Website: home-depot
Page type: customer-info-address
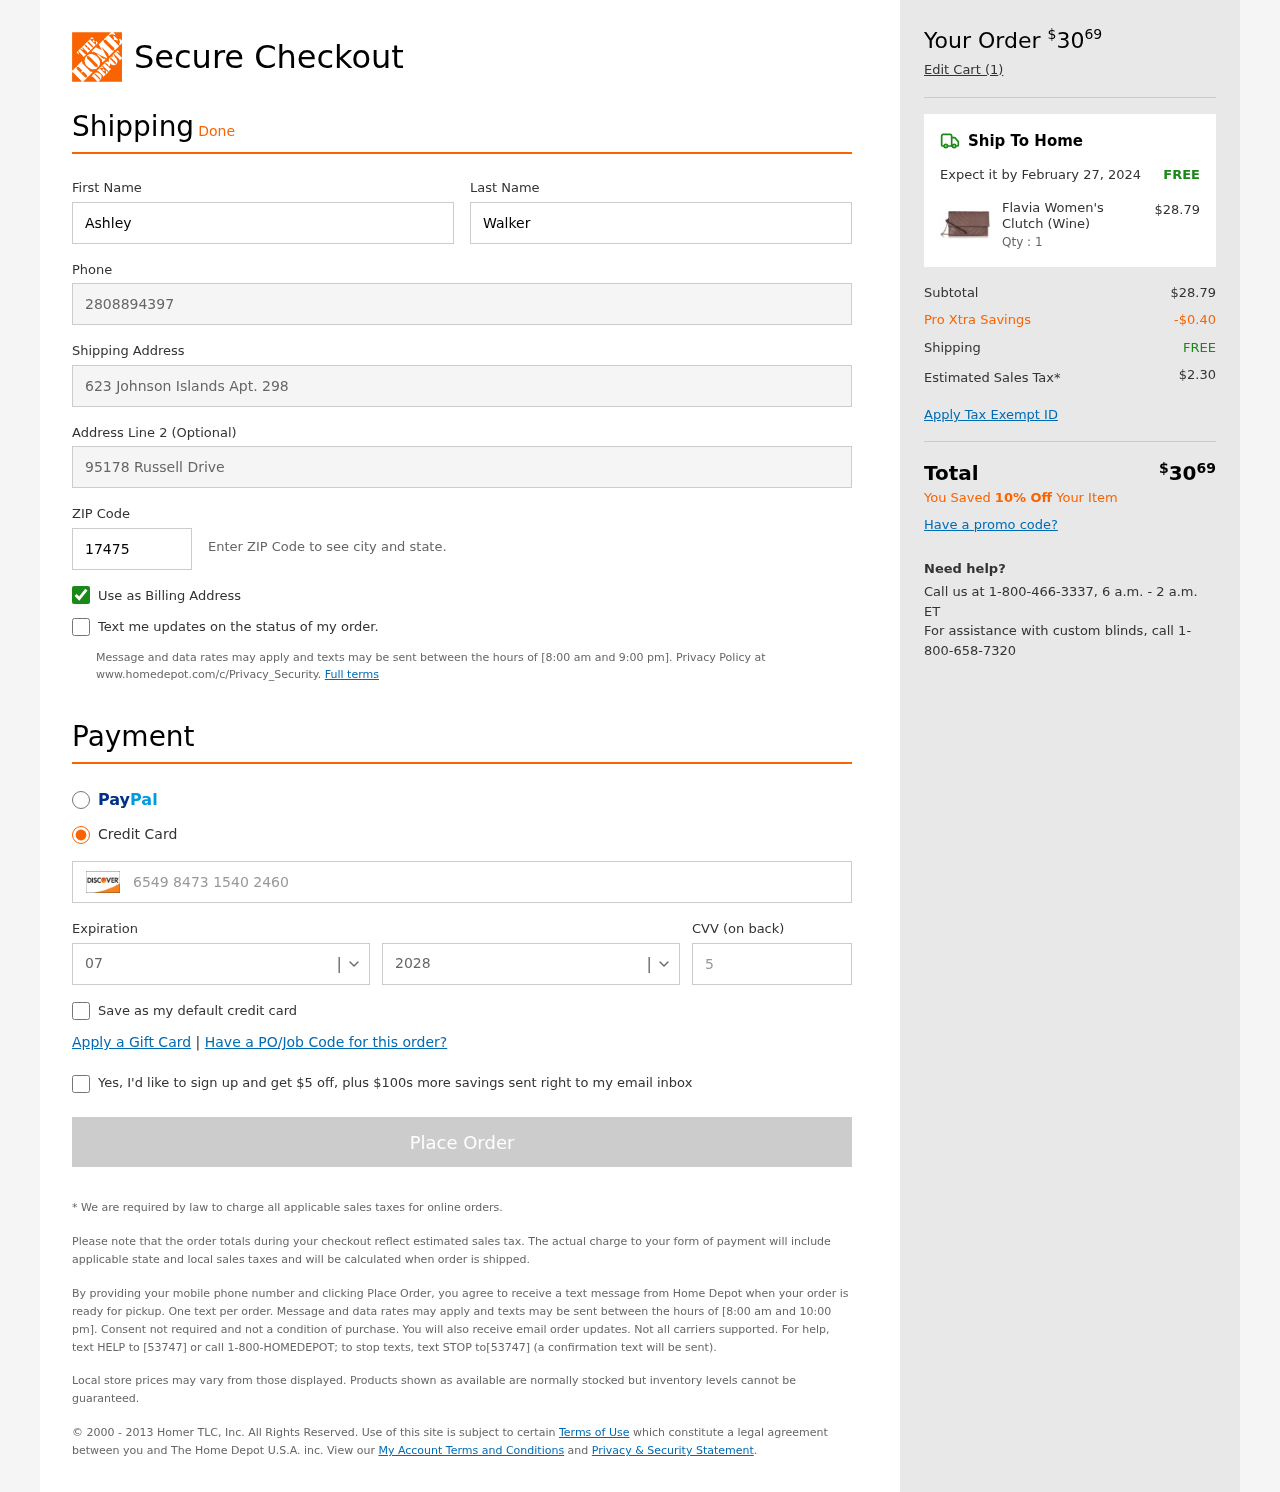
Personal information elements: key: PII_CARD_CVV
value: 599
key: PII_CARD_EXPIRY_MONTH
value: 07
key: PII_CARD_EXPIRY_YEAR
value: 28
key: PII_CARD_NUMBER
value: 6549 8473 1540 2460
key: PII_FIRSTNAME
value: Ashley
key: PII_LASTNAME
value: Walker
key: PII_PHONE
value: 2808894397
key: PII_POSTCODE
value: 17475
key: PII_STREET
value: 623 Johnson Islands Apt. 298
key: PII_STREET2
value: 95178 Russell Drive
Product elements: key: PRODUCT1_NAME
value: Flavia Women's Clutch (Wine)
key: PRODUCT1_PRICE
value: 28.79
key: PRODUCT1_QUANTITY
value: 1
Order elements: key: ORDER_TOTAL
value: $3069
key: ORDER_NUM_ITEMS
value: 1
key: ORDER_DELIVERY_DATE
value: February 27, 2024
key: ORDER_SHIPPING_COST
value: FREE
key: ORDER_SUBTOTAL
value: $28.79
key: ORDER_DISCOUNT
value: -$0.40
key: ORDER_SHIPPING_COST2
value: FREE
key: ORDER_TAX
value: $2.30
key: ORDER_TOTAL2
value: $3069
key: ORDER_SAVINGS_MESSAGE
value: You Saved 10% Off Your Item